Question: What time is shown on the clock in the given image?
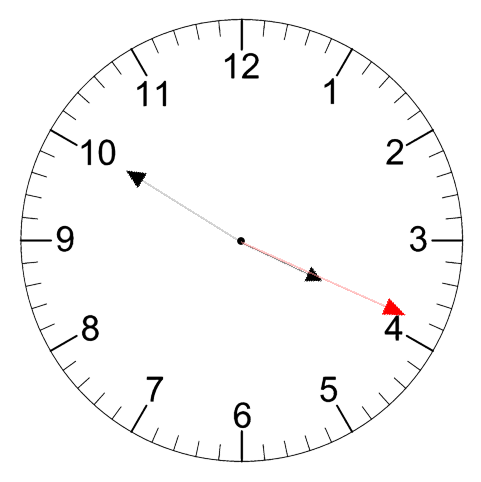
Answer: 03:50:19